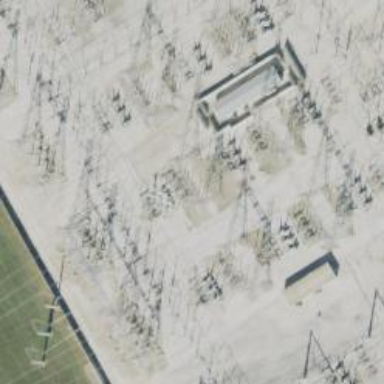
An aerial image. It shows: Switch for power supply.